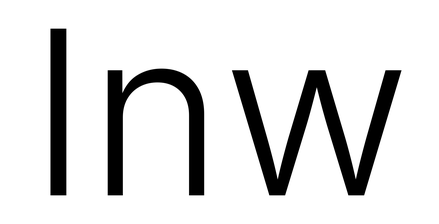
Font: Inter_Light